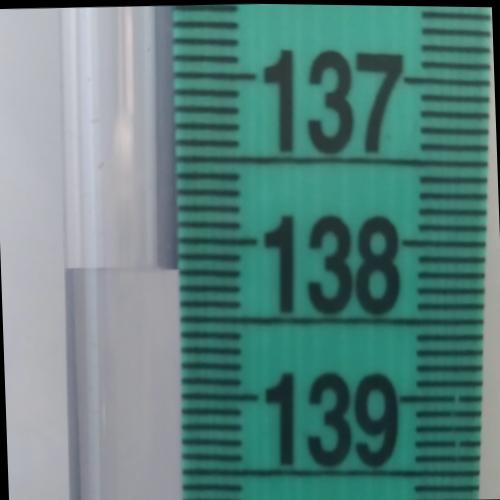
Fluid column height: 138.2 cm